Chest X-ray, PA view. Patient: 40 years old, sex M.
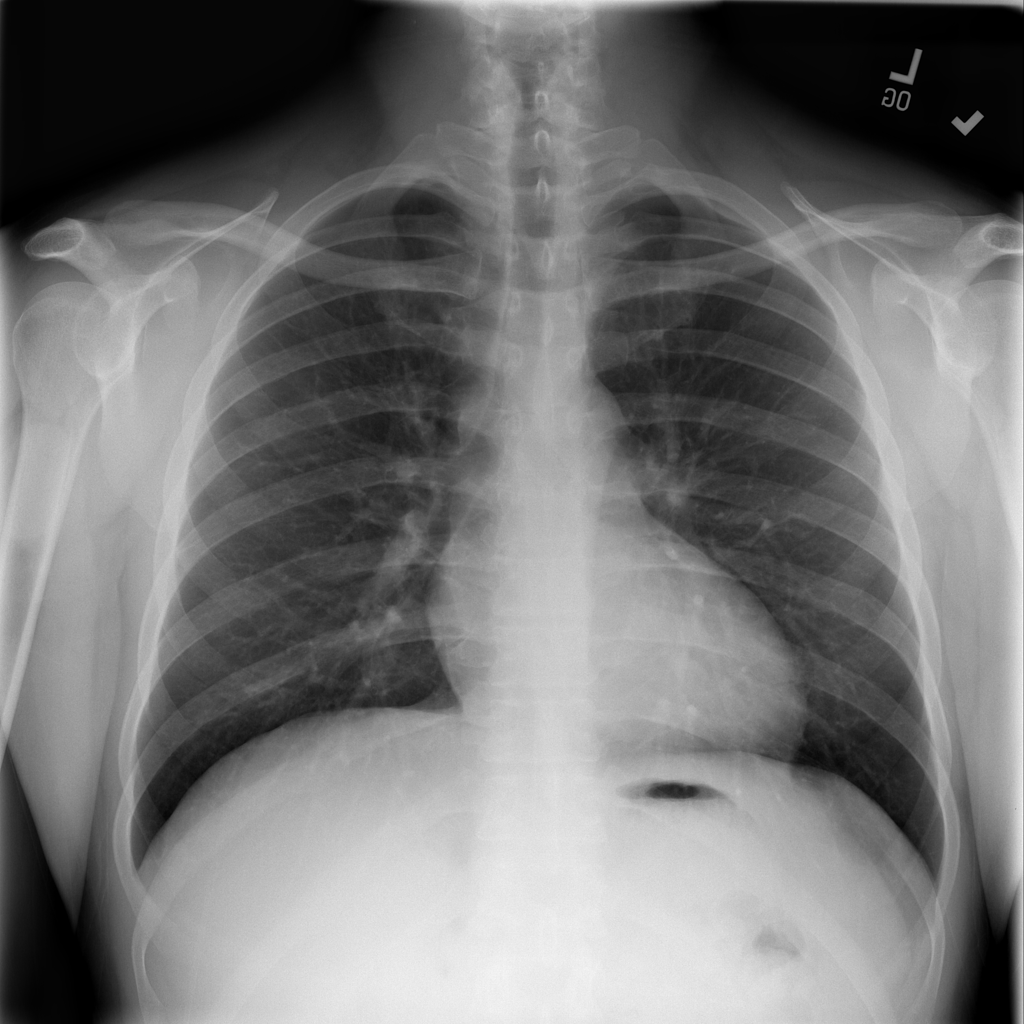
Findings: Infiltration